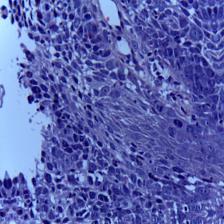
Diagnosis: OSCC